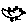
Label: bird